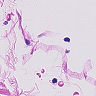
Metastatic tissue present: no